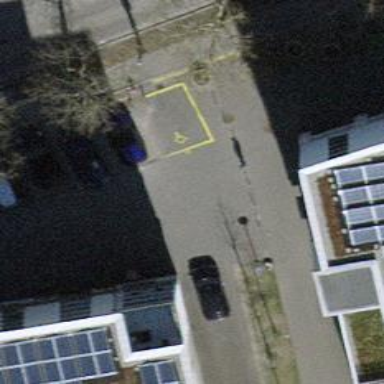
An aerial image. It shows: Bollard barrier.